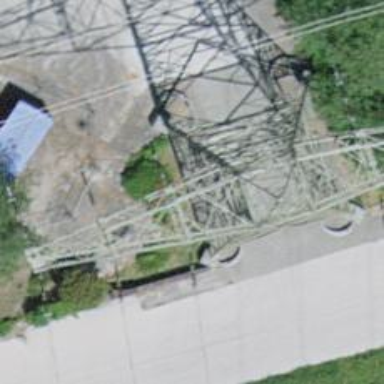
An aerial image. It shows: Power line with three cables.